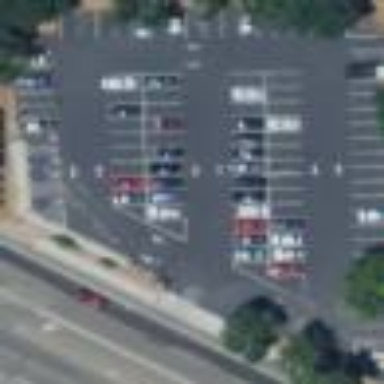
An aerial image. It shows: Parking area with park and ride facility. The surface of the parking area is designated for this purpose.